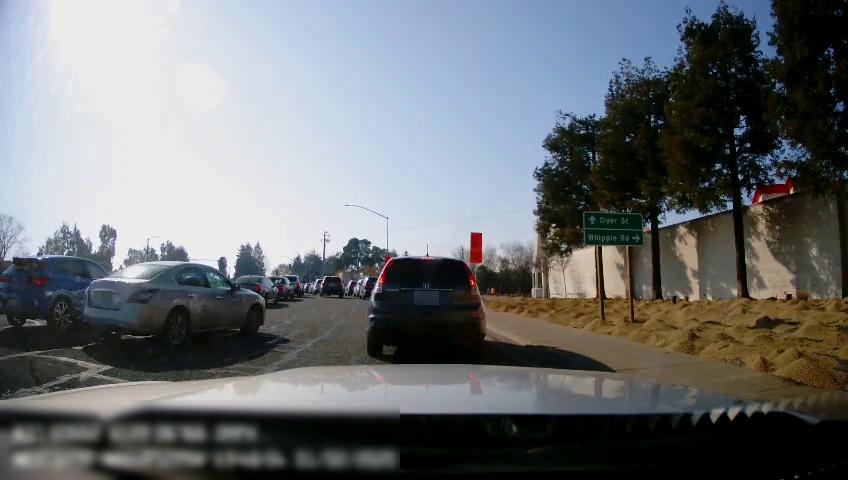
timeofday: Dusk/Dawn/Twilight
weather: Sunny
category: Drivable Space
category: Vehicles | SUV
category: Vehicles | Car
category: Vehicles | SUV
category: Vehicles | SUV
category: Vehicles | Car
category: Vehicles | Car
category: Vehicles | SUV
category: Vehicles | SUV
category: Vehicles | SUV
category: Vehicles | SUV
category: Vehicles | SUV
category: Vehicles | Truck
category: Traffic | Signs
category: Traffic | Signs